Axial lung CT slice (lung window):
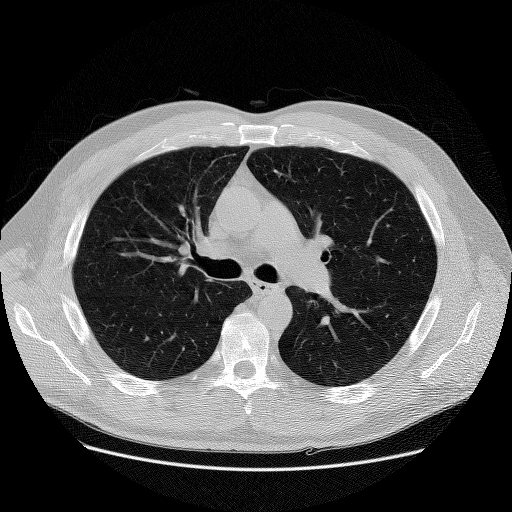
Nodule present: no